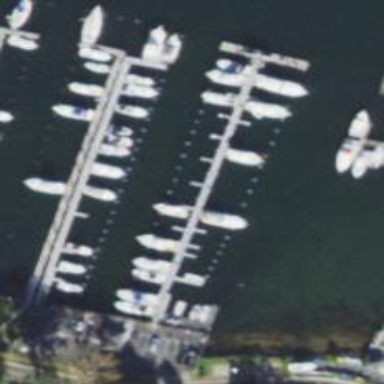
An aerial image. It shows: Marina on leisure land.